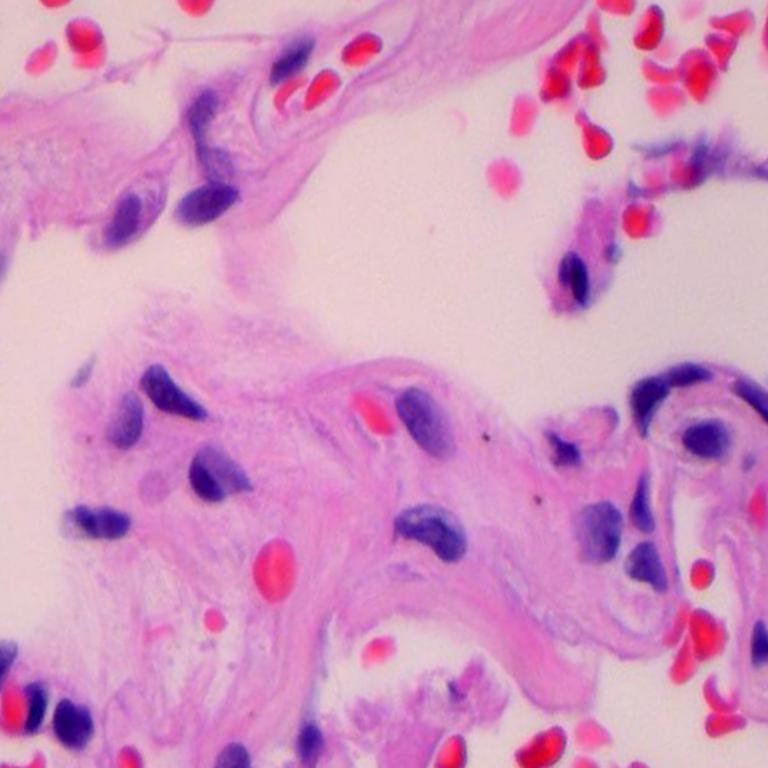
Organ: lung
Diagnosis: benign